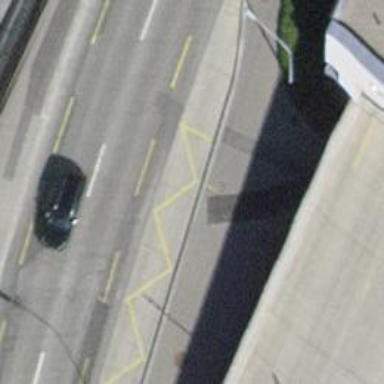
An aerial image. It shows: Bus stop with platform for public transport.